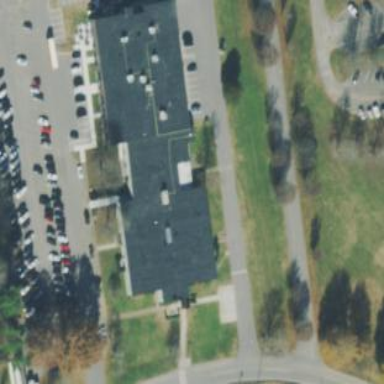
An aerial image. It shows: School building.